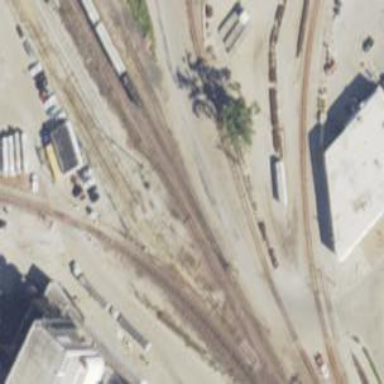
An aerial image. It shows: Railway siding with rails.